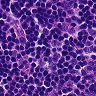
Metastatic tissue present: no